Question:
The following is my code used to connect a MS Access database to a Java program. The 'Next' button does not line up with the start of 'JLabel' :
'''
public DisplayScreen(){
try {
UIManager.setLookAndFeel(UIManager.getSystemLookAndFeelClassName());
} catch (ClassNotFoundException e1) {
// TODO Auto-generated catch block
e1.printStackTrace();
} catch (InstantiationException e1) {
// TODO Auto-generated catch block
e1.printStackTrace();
} catch (IllegalAccessException e1) {
// TODO Auto-generated catch block
e1.printStackTrace();
} catch (UnsupportedLookAndFeelException e1) {
// TODO Auto-generated catch block
e1.printStackTrace();
}
this.setLayout(new GridBagLayout());
this.setVisible(true);
this.setDefaultCloseOperation(EXIT_ON_CLOSE);
GridBagConstraints gbc = new GridBagConstraints();
Insets in = new Insets(2,2,2,2);
gbc.insets = in;
gbc.gridx = 0;
gbc.gridy = 0;
gbc.gridwidth = 1;
gbc.gridheight = 1;
this.add(l1,gbc);
gbc.gridx++;
gbc.gridwidth = 1;
gbc.gridheight = 1;
this.add(f1,gbc);
gbc.gridx++;
gbc.gridwidth = 1;
gbc.gridheight = 1;
this.add(l2,gbc);
gbc.gridx++;
gbc.gridwidth = 1;
gbc.gridheight = 1;
this.add(f2,gbc);
gbc.gridx++;
gbc.gridwidth = 1;
gbc.gridheight = 1;
this.add(l3,gbc);
gbc.gridx++;
gbc.gridwidth = 1;
gbc.gridheight = 1;
this.add(f3,gbc);
gbc.gridx++;
gbc.gridwidth = 1;
gbc.gridheight = 1;
this.add(l4,gbc);
gbc.gridx++;
gbc.gridwidth = 1;
gbc.gridheight = 1;
this.add(f4,gbc);
gbc.gridx = 1;
gbc.gridy = 1;
gbc.gridheight = 1;
gbc.gridwidth = 1;
gbc.fill = GridBagConstraints.HORIZONTAL;
this.add(next,gbc);
gbc.gridx++;
gbc.gridheight = 1;
gbc.gridwidth = 2;
gbc.fill = GridBagConstraints.HORIZONTAL;
this.add(last,gbc);
gbc.gridx += 2;
gbc.gridheight = 1;
gbc.gridwidth = 2;
gbc.fill = GridBagConstraints.HORIZONTAL;
this.add(first,gbc);
gbc.gridx += 2;
gbc.gridheight = 1;
gbc.gridwidth = 2;
gbc.fill = GridBagConstraints.HORIZONTAL;
this.add(prev,gbc);
this.setResizable(false);
this.pack();
try{
r = new Query().getResultSet();
r.next();
f1.setText(r.getString("studID"));
f2.setText(r.getString("fName"));
f3.setText(r.getString("lName"));
f4.setText(r.getString("fee"));
}catch(Exception e){
e.printStackTrace();
}
}
'''
Please tell me what went wrong.
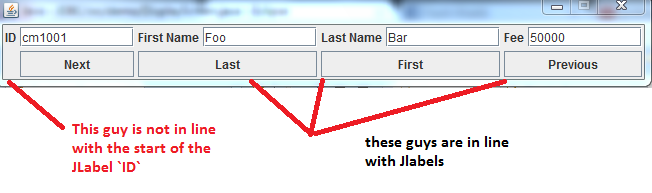
Answer: '''
gbc.gridx = 1;
gbc.gridy = 1;
gbc.gridheight = 1;
gbc.gridwidth = 1;
gbc.fill = GridBagConstraints.HORIZONTAL;
this.add(next,gbc);
gbc.gridx++;
'''
should of course be
'''
gbc.gridx = 0;
gbc.gridy = 1;
gbc.gridheight = 1;
gbc.gridwidth = 2;
gbc.fill = GridBagConstraints.HORIZONTAL;
this.add(next,gbc);
gbc.gridx += 2;
'''
since you want it to start from the beginning of the row, and fill two columns.